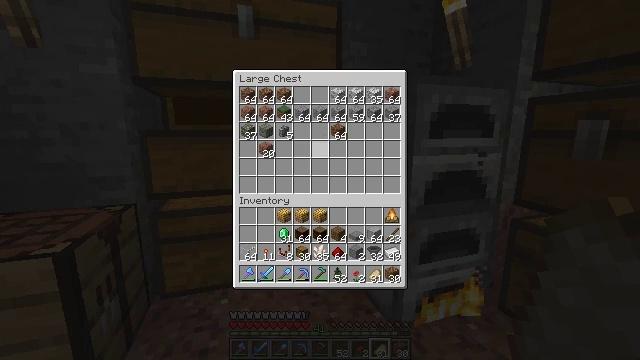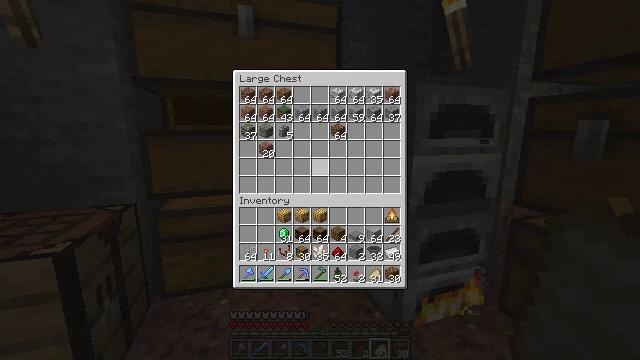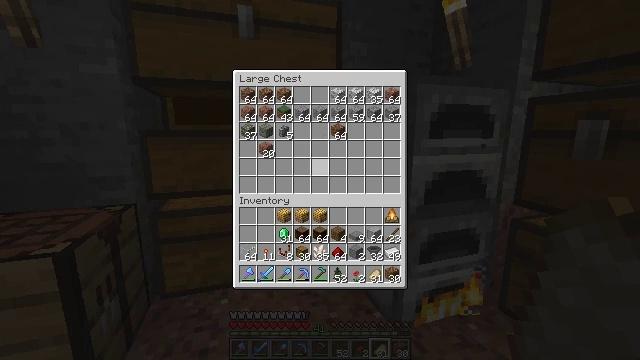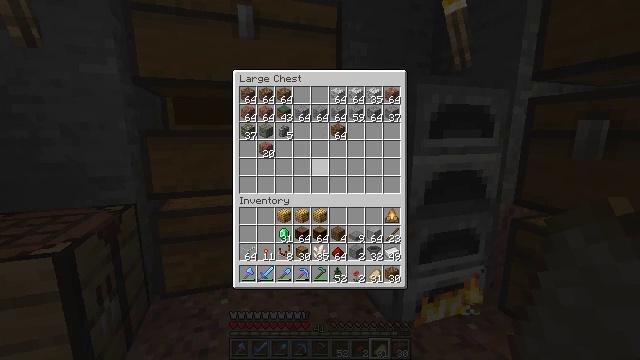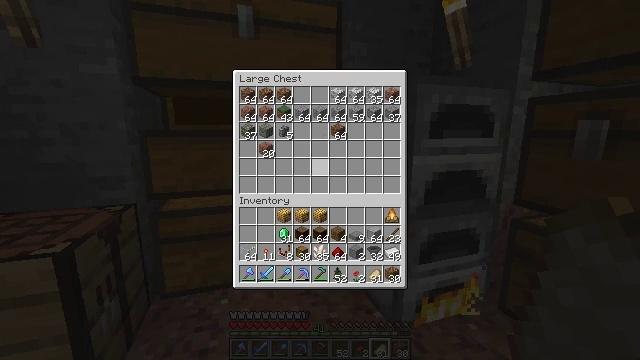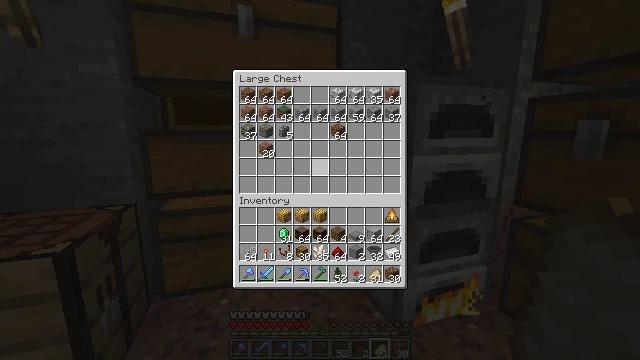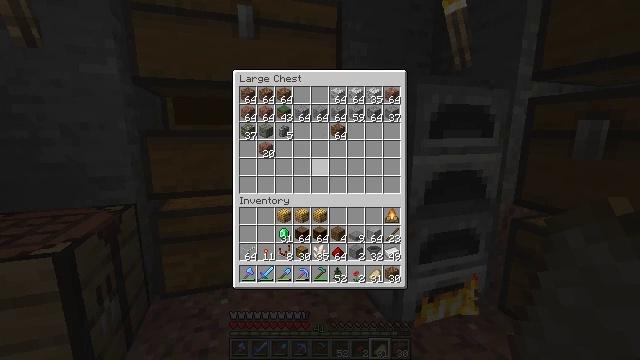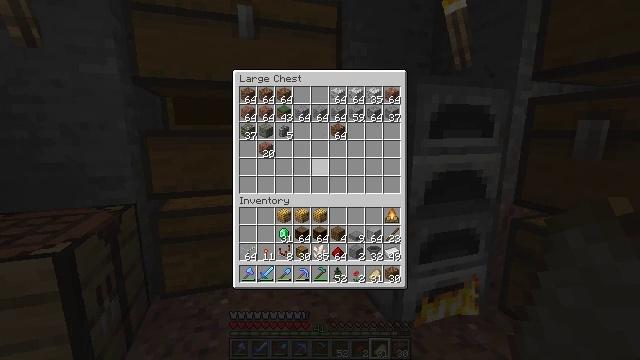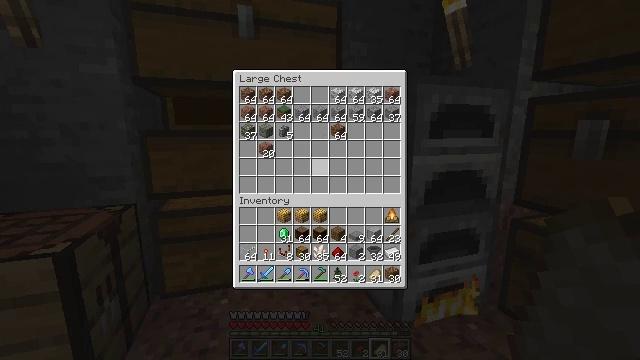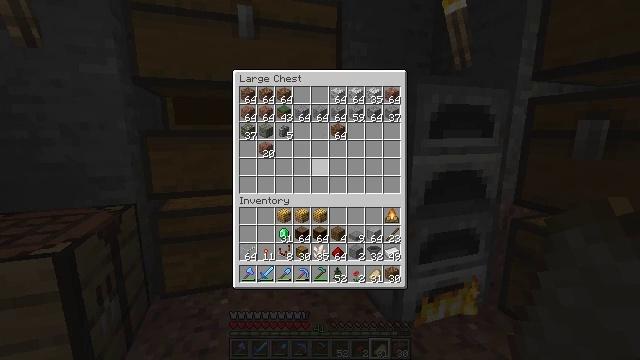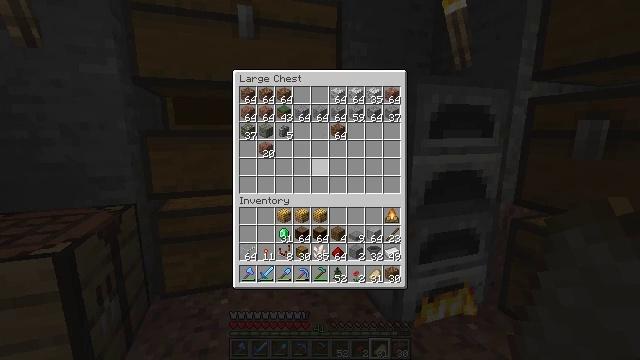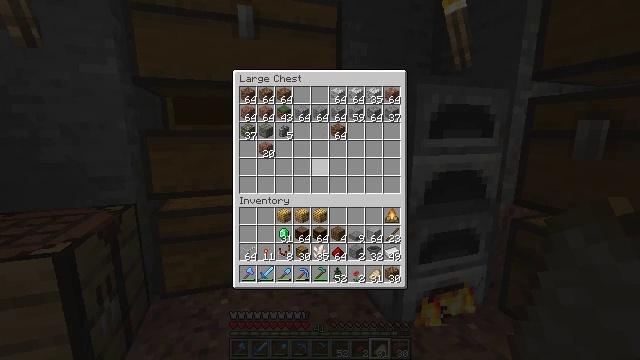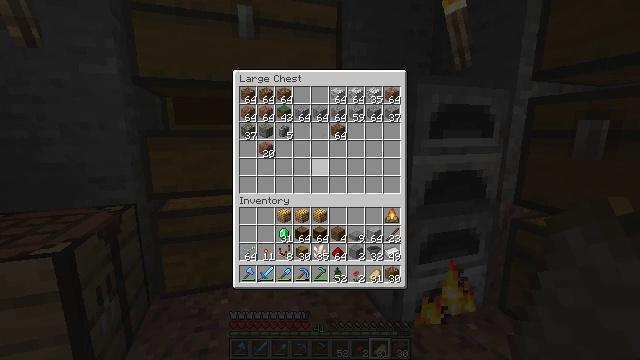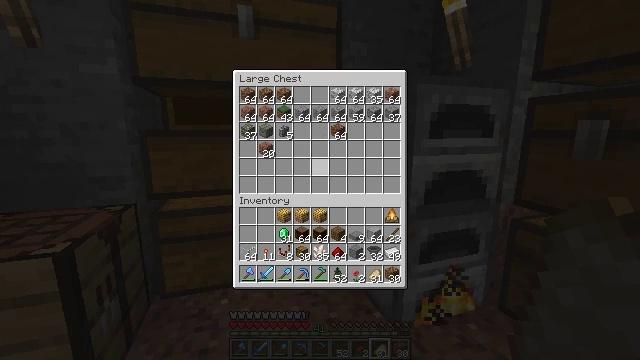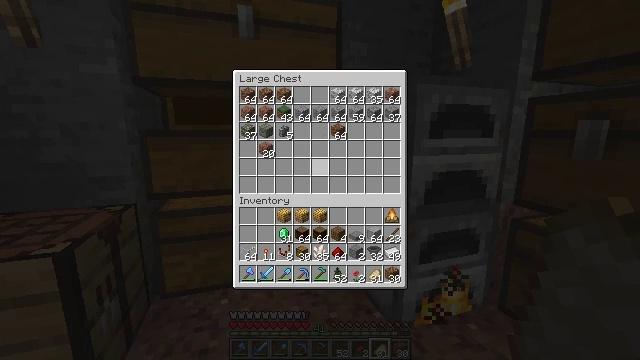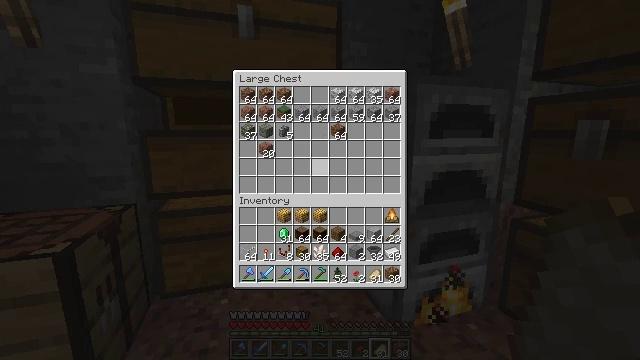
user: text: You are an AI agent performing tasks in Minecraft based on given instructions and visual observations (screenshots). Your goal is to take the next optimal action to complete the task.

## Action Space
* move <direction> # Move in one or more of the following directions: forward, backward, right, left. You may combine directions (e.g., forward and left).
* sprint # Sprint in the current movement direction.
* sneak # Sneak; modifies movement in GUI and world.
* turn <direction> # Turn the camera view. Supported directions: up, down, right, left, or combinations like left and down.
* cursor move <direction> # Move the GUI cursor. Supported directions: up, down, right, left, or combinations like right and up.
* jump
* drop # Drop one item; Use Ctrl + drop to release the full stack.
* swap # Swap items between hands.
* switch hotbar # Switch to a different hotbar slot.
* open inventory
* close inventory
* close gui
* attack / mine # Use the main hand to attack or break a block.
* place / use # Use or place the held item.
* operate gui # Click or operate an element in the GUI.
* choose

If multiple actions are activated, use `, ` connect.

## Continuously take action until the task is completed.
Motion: motion action
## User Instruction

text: Combine materials in the crafting table to get a smooth stone slab.
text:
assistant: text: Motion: sneak, cursor move down
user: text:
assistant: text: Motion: sneak
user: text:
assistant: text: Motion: sneak
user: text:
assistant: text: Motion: sneak
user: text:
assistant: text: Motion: sneak
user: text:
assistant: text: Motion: sneak
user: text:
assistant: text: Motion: sneak
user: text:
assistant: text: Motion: sneak
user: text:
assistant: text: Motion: no_op
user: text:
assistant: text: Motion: no_op
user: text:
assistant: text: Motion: no_op
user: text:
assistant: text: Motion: no_op
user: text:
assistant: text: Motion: no_op
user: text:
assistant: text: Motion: no_op
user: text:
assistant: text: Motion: no_op
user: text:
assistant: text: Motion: no_op
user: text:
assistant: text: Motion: no_op
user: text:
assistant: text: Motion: no_op
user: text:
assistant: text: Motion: no_op
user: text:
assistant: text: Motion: no_op
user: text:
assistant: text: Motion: no_op
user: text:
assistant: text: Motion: no_op
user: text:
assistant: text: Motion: no_op
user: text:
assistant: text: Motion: cursor move right and down
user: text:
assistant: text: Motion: cursor move right
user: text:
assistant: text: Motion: no_op
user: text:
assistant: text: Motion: cursor move right and down
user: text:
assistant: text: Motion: no_op
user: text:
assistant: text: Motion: no_op
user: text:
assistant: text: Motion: no_op